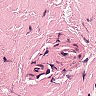
Metastatic tissue present: no